Interaction volume radius: 5 \u00c5
Interaction volume height: 25 \u00c5
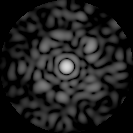
Disorder parameter: 0.7437